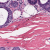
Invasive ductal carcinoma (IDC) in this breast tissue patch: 0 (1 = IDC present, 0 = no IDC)